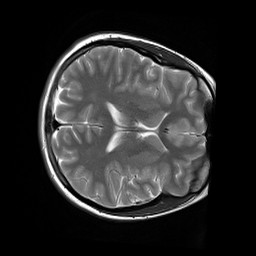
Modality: T2w
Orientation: axial
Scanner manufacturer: siemens
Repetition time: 3.9 s
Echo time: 0.076 s